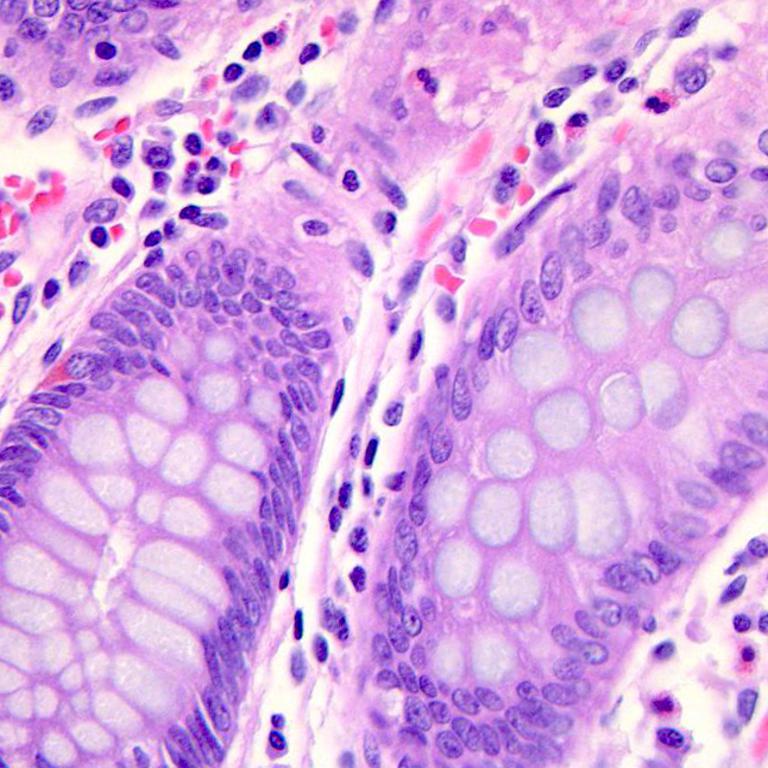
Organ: colon
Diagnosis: benign